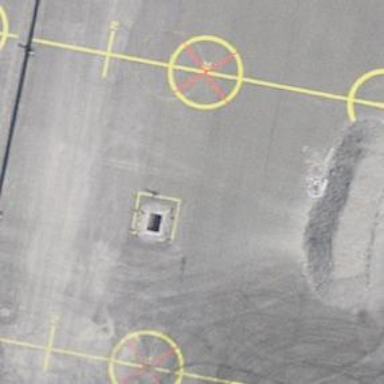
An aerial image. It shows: Image of helipad at airport.